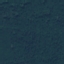
Label: Forest